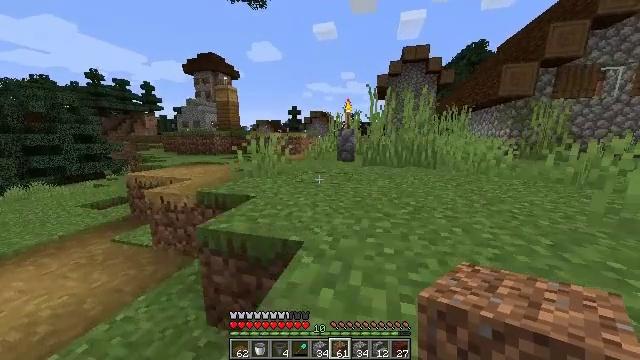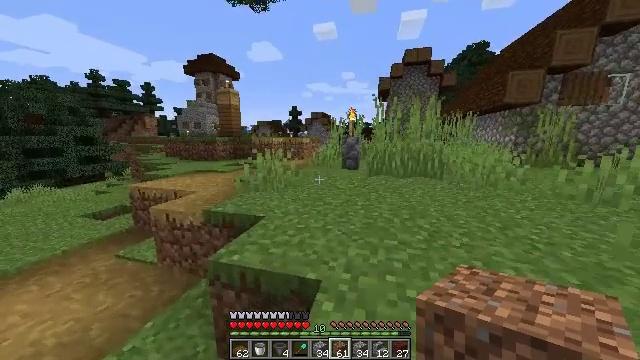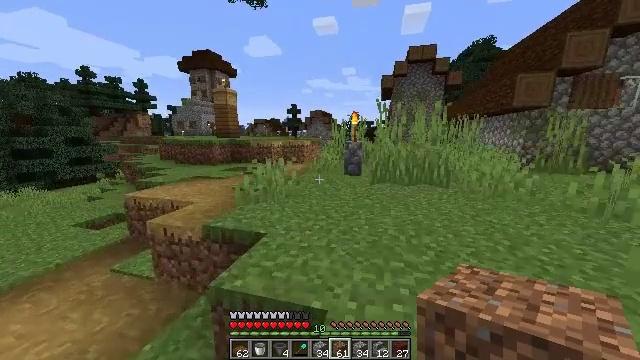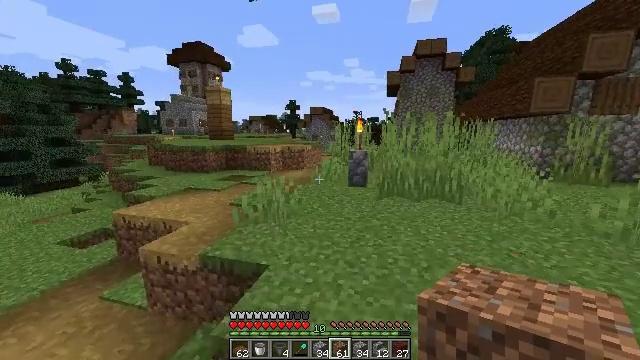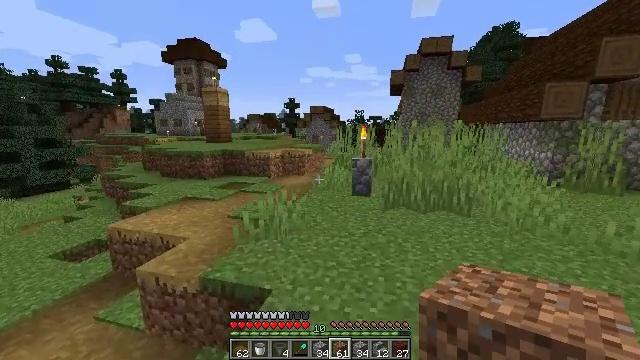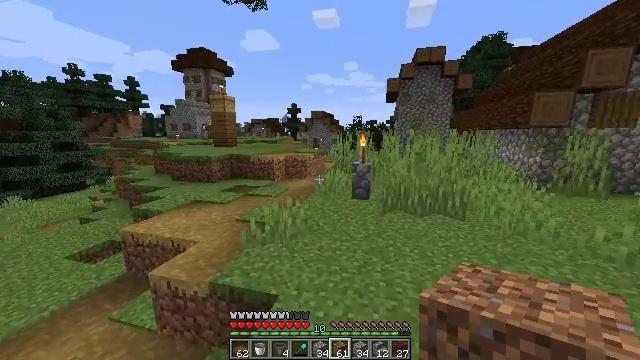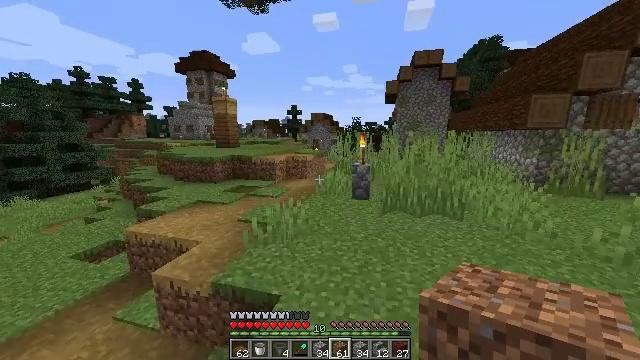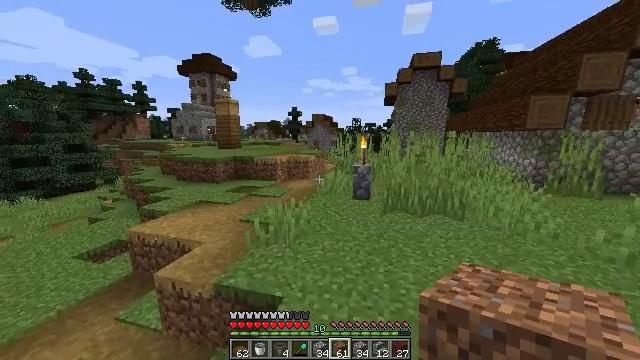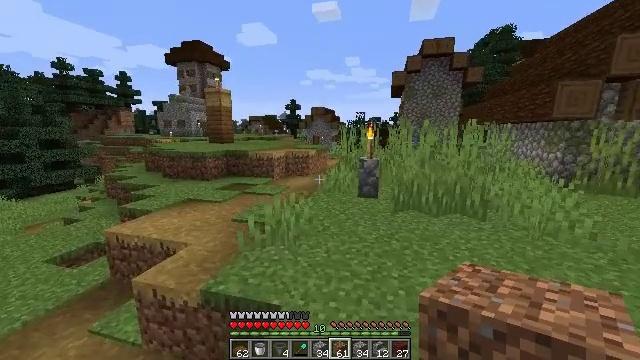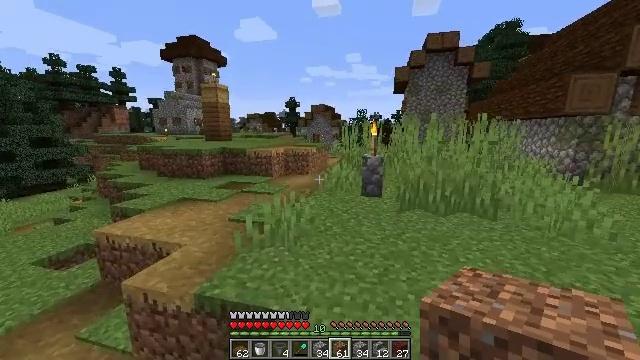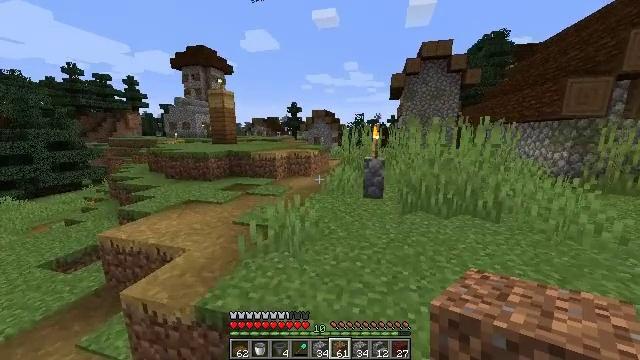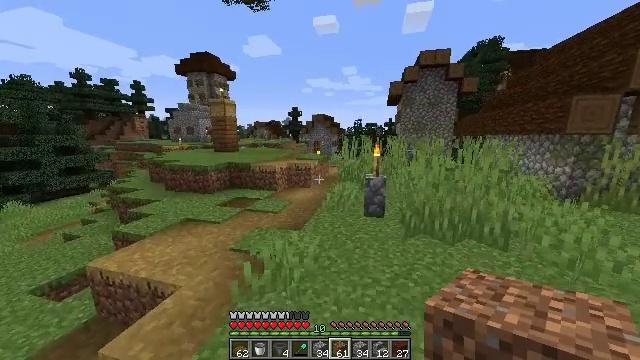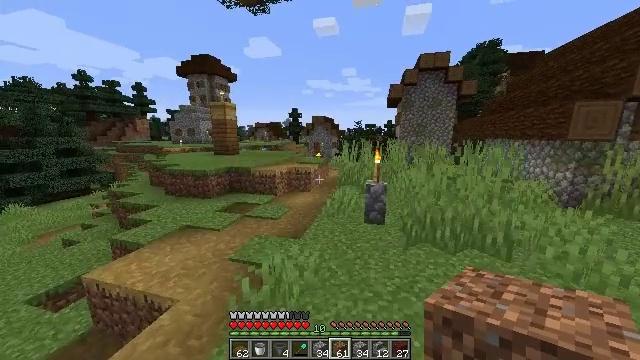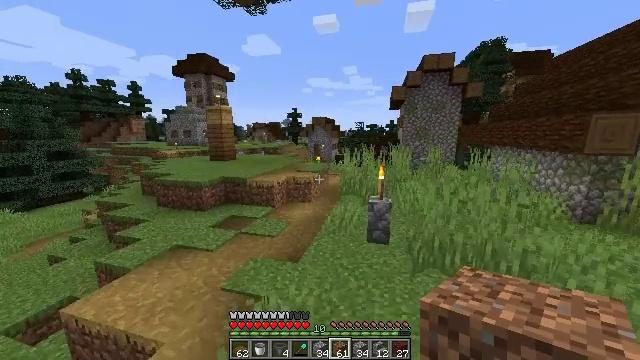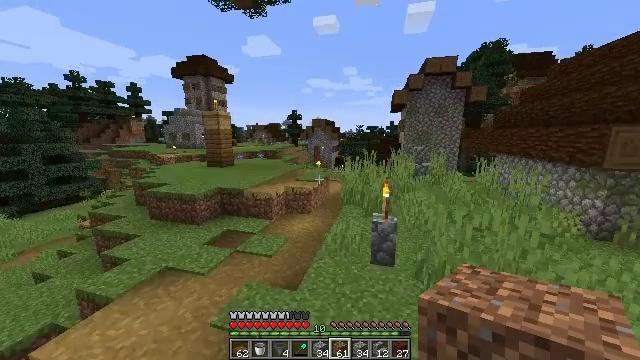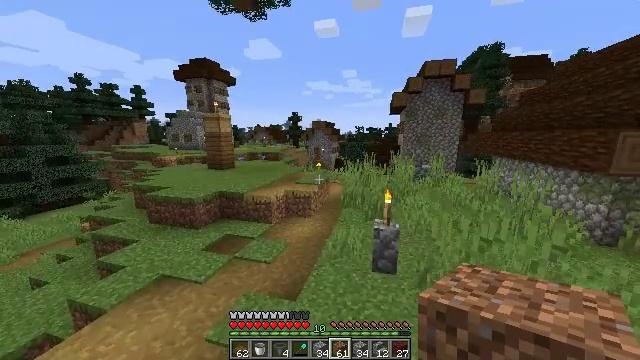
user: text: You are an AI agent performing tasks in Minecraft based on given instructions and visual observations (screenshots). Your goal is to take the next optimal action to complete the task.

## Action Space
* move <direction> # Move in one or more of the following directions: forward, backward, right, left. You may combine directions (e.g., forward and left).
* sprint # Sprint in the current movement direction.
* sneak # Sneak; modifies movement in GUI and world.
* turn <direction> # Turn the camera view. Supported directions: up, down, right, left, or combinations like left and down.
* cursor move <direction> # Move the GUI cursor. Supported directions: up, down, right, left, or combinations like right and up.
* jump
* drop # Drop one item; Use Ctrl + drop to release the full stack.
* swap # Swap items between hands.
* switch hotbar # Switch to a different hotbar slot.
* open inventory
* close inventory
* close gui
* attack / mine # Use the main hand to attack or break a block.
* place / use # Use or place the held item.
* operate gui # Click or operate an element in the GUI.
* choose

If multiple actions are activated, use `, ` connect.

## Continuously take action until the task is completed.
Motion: motion action
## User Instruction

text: Transform cobblestone into a cobblestone wall at the crafting table.
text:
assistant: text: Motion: move forward, jump
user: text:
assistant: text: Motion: move forward, jump
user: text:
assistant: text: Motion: move forward, sprint, jump
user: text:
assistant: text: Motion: move forward, sprint, jump
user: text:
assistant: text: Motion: move forward, sprint, jump
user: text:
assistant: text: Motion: move forward, sprint, jump
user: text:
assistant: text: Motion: move forward, jump
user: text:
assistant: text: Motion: move forward, jump
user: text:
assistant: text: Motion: move forward, jump
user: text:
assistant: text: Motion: move forward, jump
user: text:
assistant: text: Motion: move forward, sprint, jump
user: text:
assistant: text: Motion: move forward, sprint, jump
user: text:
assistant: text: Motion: move forward, sprint, jump
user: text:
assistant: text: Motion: move forward, jump
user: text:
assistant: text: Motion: move forward, jump
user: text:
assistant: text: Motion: move forward, jump
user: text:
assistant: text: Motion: move forward, jump
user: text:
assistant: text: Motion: move forward, jump
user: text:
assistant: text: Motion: move forward, sprint, turn down, jump
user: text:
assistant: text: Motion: move forward, sprint, jump
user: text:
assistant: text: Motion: move forward, sprint, jump
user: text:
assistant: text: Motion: move forward, jump
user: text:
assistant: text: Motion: move forward, jump
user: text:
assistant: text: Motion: move forward, jump
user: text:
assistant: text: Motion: move forward, jump
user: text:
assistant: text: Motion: move forward, sprint, jump
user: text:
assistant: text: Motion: move forward, sprint, jump
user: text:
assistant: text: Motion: move forward, sprint, jump
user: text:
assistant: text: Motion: move forward, jump
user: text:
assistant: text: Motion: move forward, jump